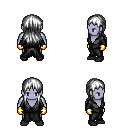
a pixel art fantasy rpg character, male body template, dark elf, purple skin, gray robe, metal pants, white unkempt hairstyle, gold gloves, black shoes, four views (front, back, left, right), 2x2 character sprite sheet, small pixel art, hard edges, no anti-aliasing